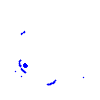
Particle: electron